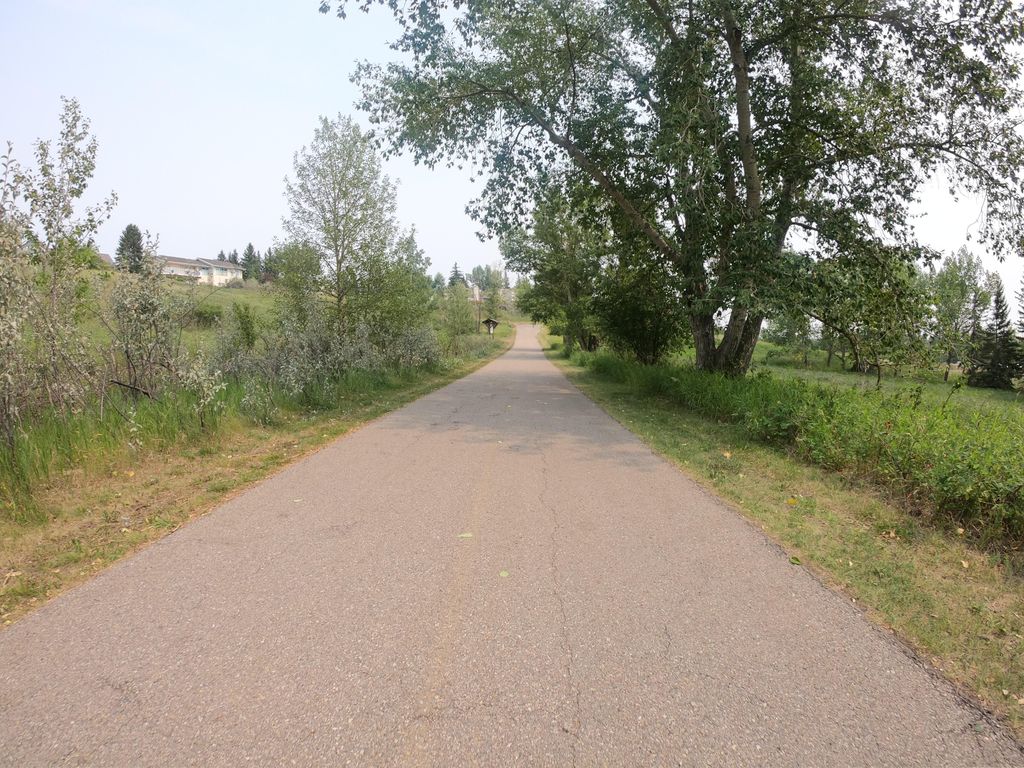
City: calgary